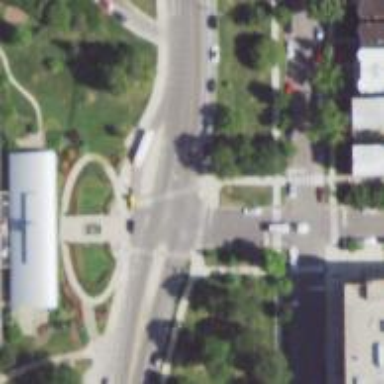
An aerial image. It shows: Footway that serves as traffic island.